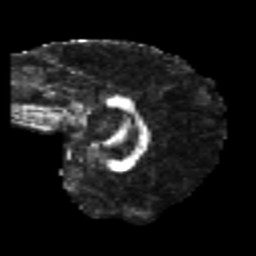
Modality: FA
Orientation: sagittal
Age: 23
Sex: female
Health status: healthy
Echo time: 0.074 s